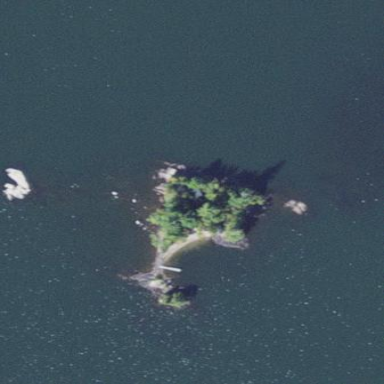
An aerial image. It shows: Islet surrounded by woodland.